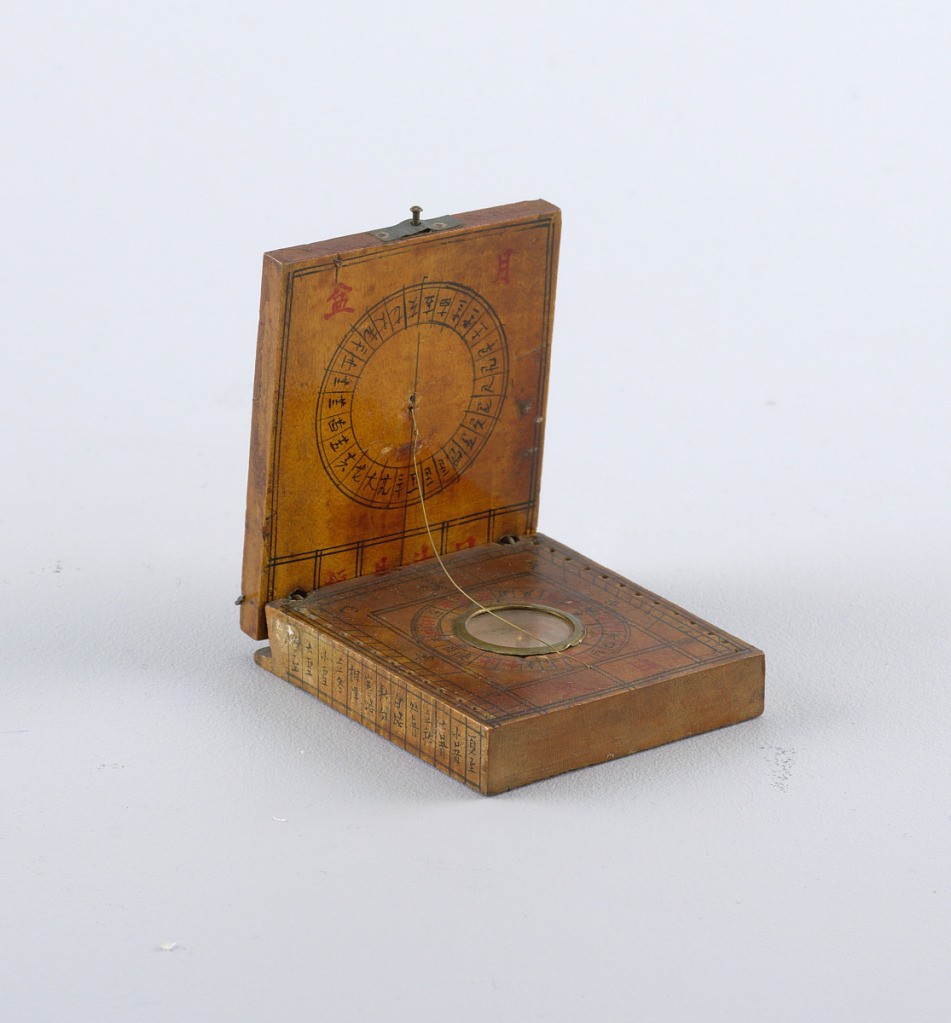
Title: sundial compass
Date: possibly 18th century
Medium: wood, brass, steel, glass
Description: Two rectangular pieces of varnished wood, hinged together with wire, and painted with discs and Chinese numerals in black and red. Compass sunk in glazed center of tower piece. Brass wire stretched between the two pieces serves as sun dial indicator.